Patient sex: F
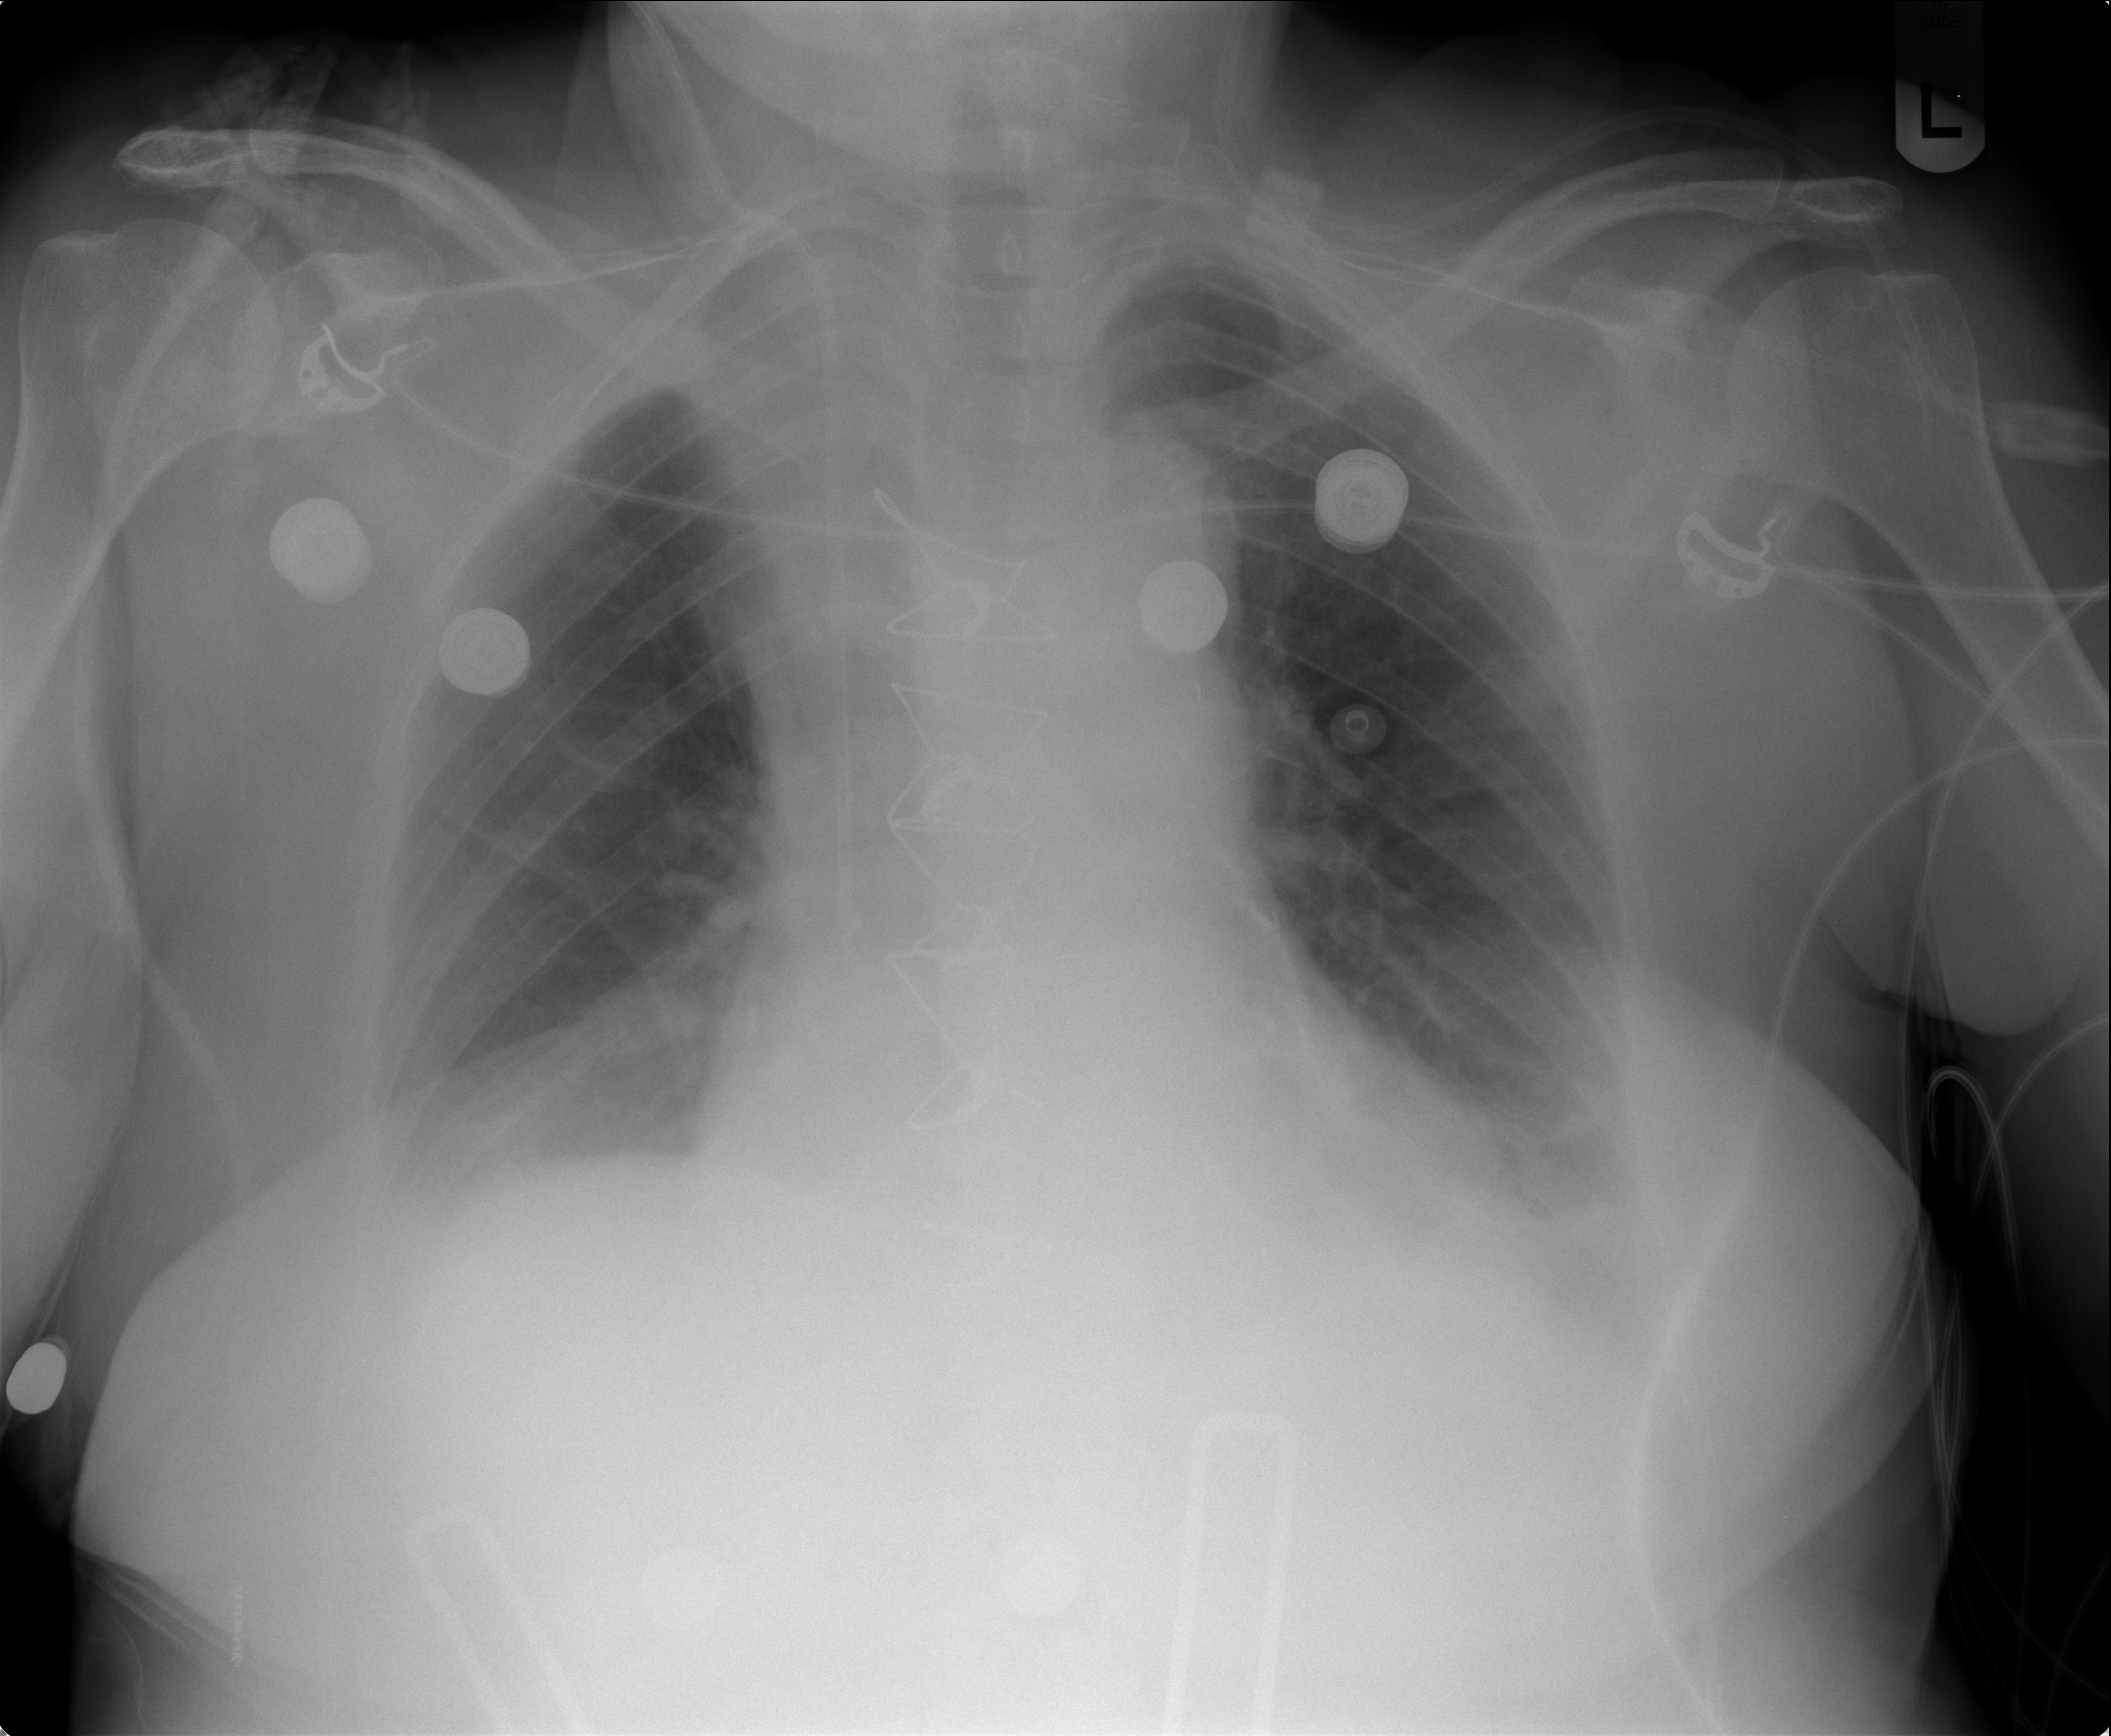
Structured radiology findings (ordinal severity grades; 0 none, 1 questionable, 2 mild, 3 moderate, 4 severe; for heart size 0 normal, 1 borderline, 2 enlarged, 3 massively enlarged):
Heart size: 0
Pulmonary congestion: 1
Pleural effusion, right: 2
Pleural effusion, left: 2
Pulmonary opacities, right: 1
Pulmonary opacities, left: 0
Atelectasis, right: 3
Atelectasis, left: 2